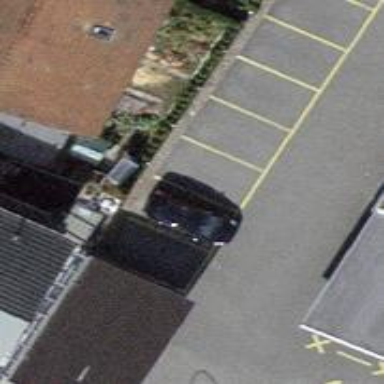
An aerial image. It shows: Carport building.